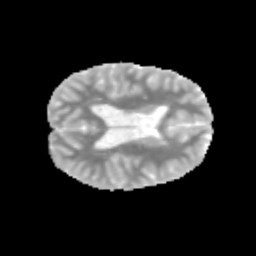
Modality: MD
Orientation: axial
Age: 10
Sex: male
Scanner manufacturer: siemens
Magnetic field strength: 3 T
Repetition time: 3.8 s
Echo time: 0.07 s